Field crop: maize
Growth stage: 2
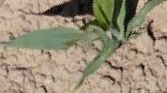
Species: maize